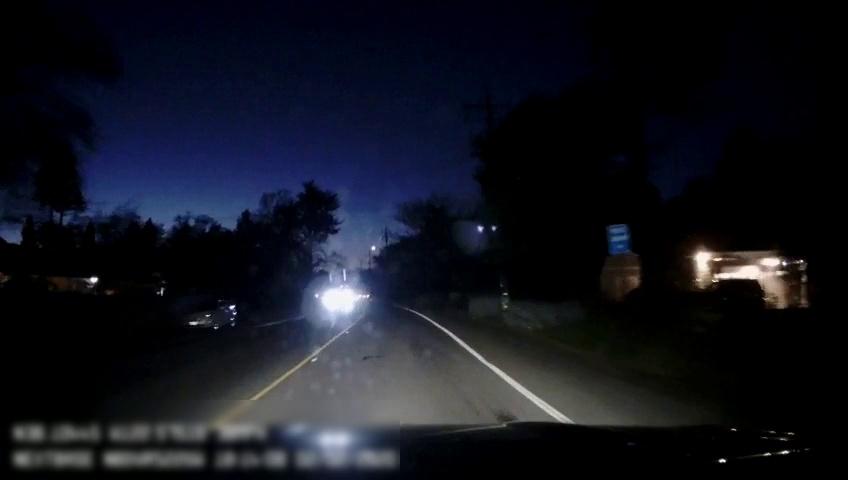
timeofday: Night
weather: Other
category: Drivable Space
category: Vehicles | Car
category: Vehicles | SUV
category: Vehicles | SUV
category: Lanes | Current Lane
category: Lanes | Opposite Lane
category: Lanes | Current Lane
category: Lanes | Opposite Lane
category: Traffic | Signs